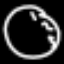
Label: clock